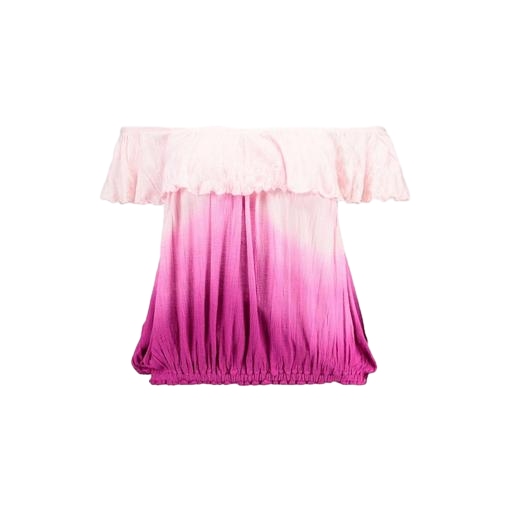
pink bardot top, pink tie dye blouse, bardot top, white background